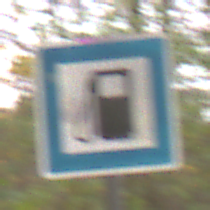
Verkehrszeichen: Tankstelle
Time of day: Midday
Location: Outdoor (Nature)
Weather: Overcast
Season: NotSpecified
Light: Natural